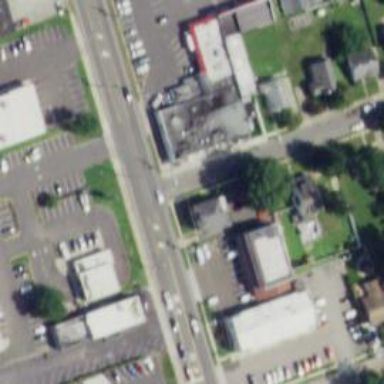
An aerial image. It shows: Commercial building.